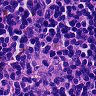
Metastatic tissue present: no